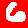
Digit: 6